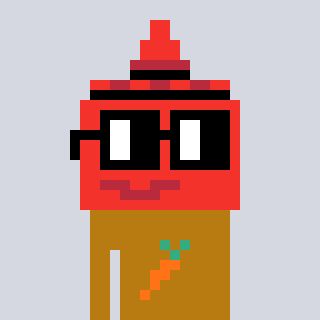
a pixel art character with square black glasses, a ketchup-shaped head and a gold-colored body on a cool background